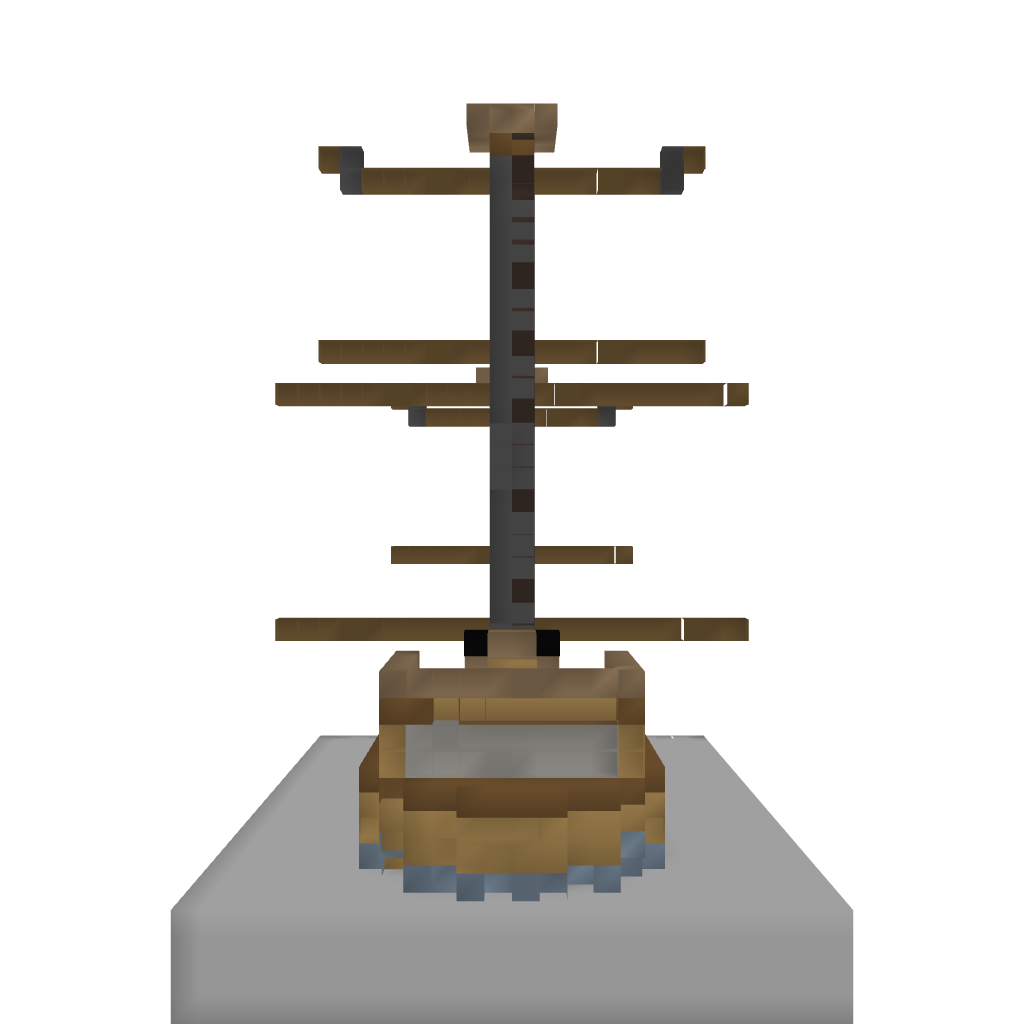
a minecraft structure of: Small Boat 1